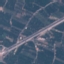
Land use / land cover: Highway